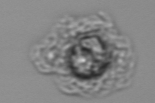
Label: Emiliania_huxleyi